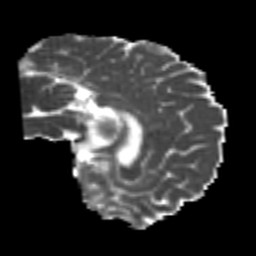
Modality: MD
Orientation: sagittal
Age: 24
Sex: male
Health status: healthy
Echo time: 0.074 s